Interaction volume radius: 10 \u00c5
Interaction volume height: 20 \u00c5
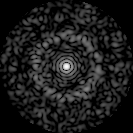
Disorder parameter: 0.8474